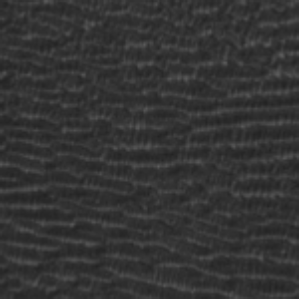
Label: frost